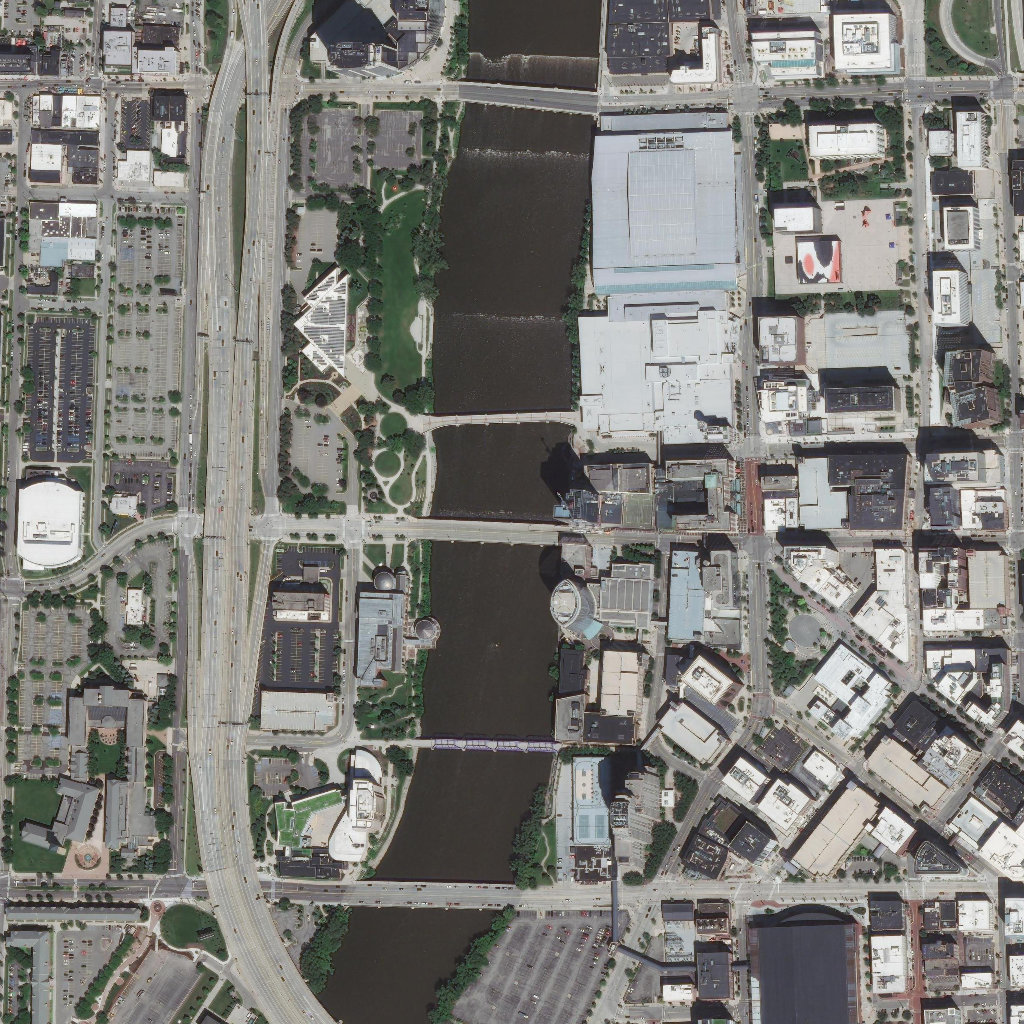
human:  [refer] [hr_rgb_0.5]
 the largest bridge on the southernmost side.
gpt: <box>[[33, 86, 51, 88, 0]]</box>